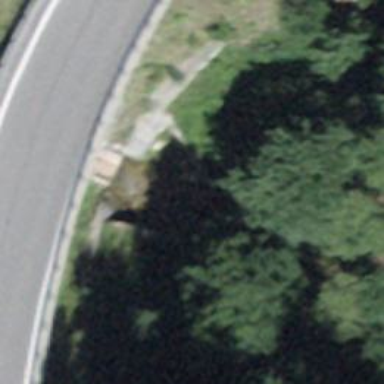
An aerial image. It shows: Culvert tunnel.